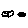
Label: hexagon